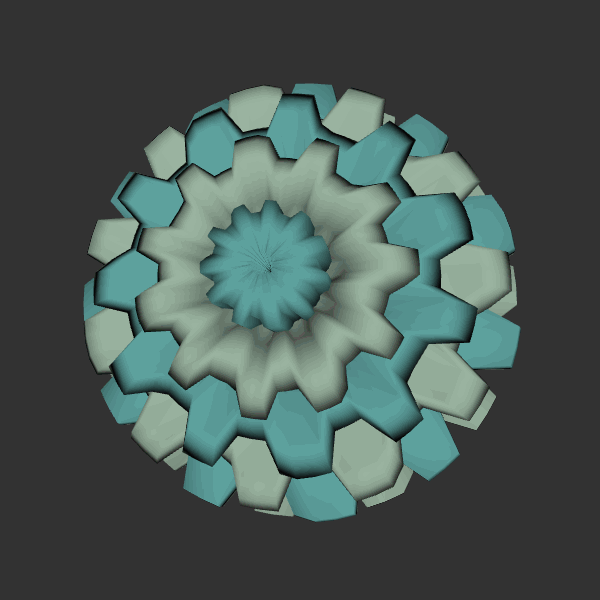
Background: dark